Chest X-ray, AP view. Patient: 39 years old, sex F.
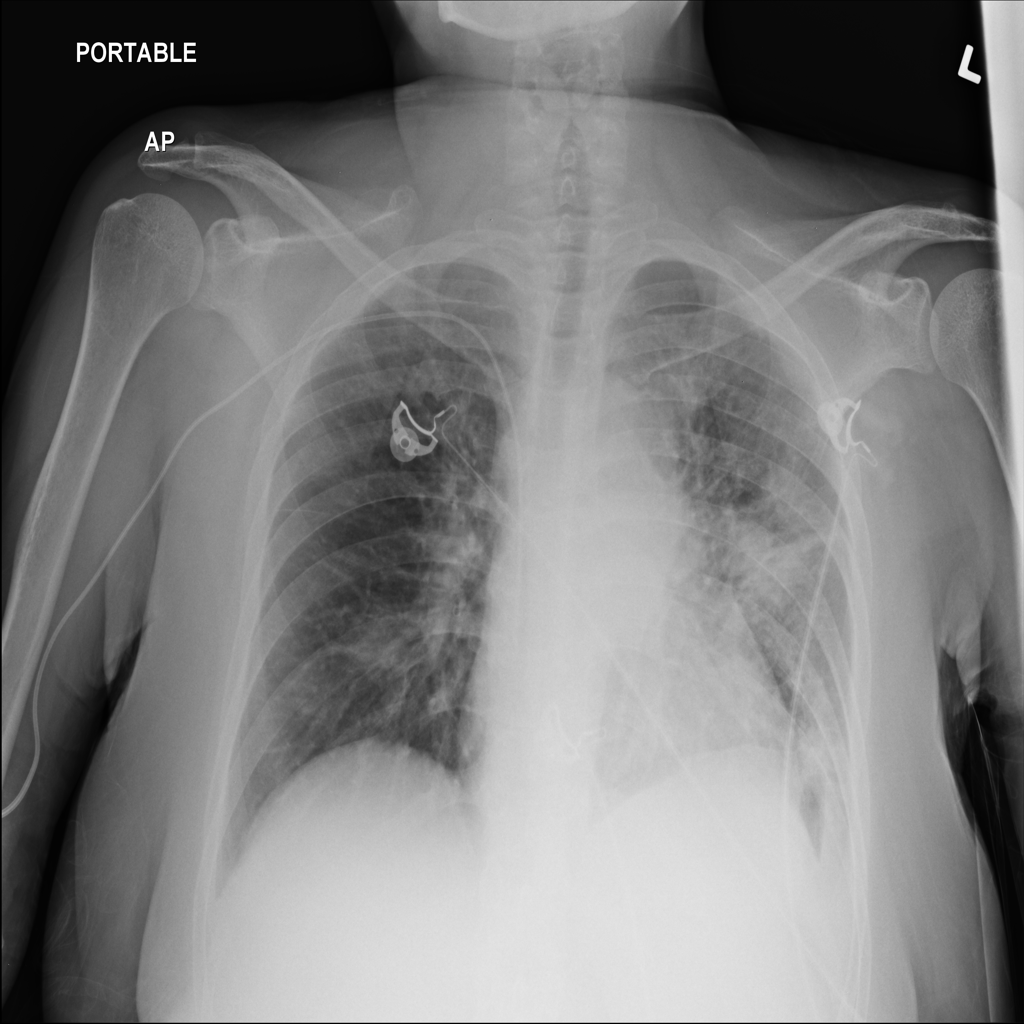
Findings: Effusion, Mass